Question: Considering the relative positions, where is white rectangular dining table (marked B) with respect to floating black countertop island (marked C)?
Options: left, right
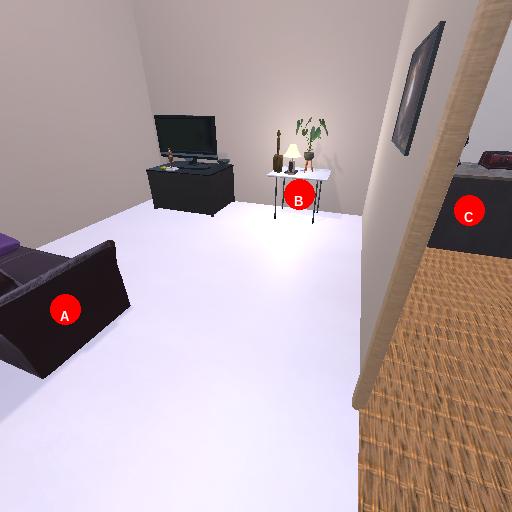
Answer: left